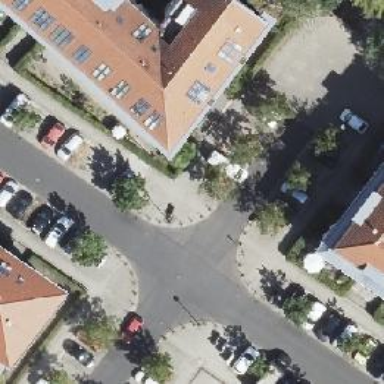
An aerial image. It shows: Unmarked crossing on the road.